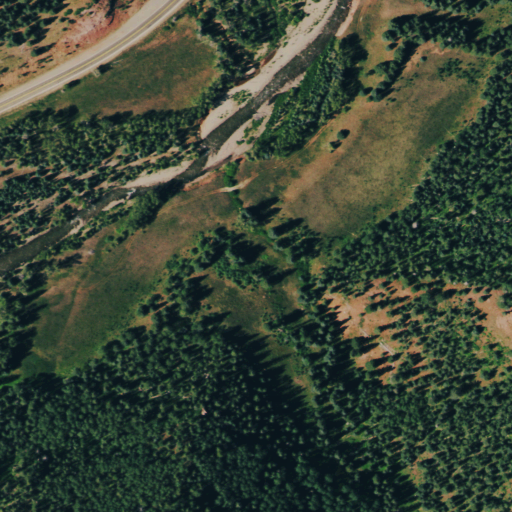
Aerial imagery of valley in Colorado named Waechter Gulch containing deciduous forest, evergreen forest, woody wetlands, open development, low intensity development, and shrub